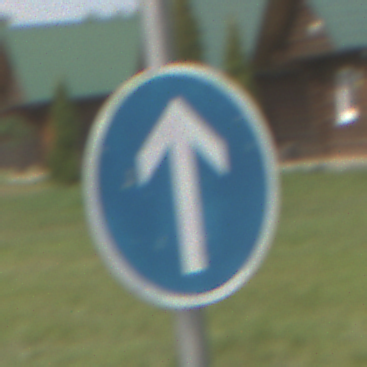
Verkehrszeichen: VorgeschriebeneFahrtrichtungGeradeaus
Umgebung: Outdoor, Nature
Tageszeit: MorningAfternoon
Wetter: PartlyCloudy
Licht: Natural
Jahreszeit: NotSpecified
Kontrast: HighContrast